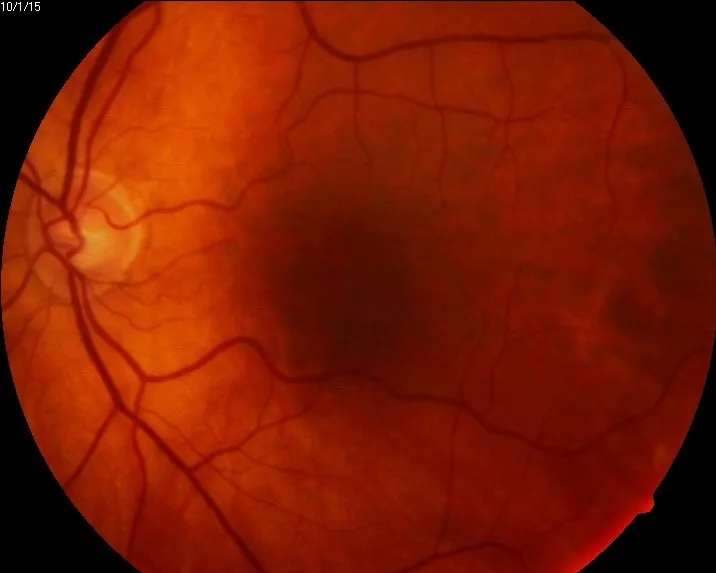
LE Fundus - within normal limits.
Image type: ophthalmic_imaging (fundus_photograph)